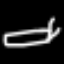
Label: bed